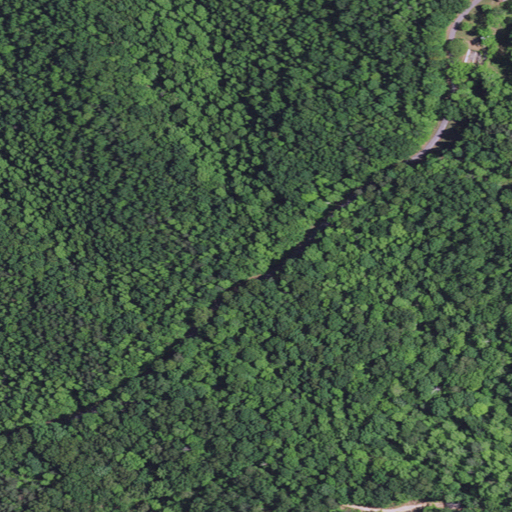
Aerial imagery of ridge(s) in Kentucky named Hurd Spring Ridge containing deciduous forest, open development, low intensity development, and mixed forest